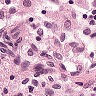
Metastatic tissue present: no